Question: I have a 2D shape stored as a path element in an SVG. The shapes consist of Bezier curves and line segments.
I also have a set of equally space points along the shape that I am generating
using arc length parameterization.
How can I use either the SVG or these points to determine the medial axis of the shape?
I am using Python, but any sort of pseudocode or algorithm advice would be much appreciated.
---
The following is an example of the types of shapes I am dealing with, and the red dots are my sampled points along the curve.

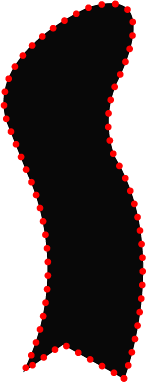
Answer: A tad late but here goes:

The pictures above shows: (I've converted the OP's image to SVG with an online tool
hence the ragged boundary that is an artifact of the red dots)
1. Superimposed Medial and Scale Axis Transform ( and ).
2. Scale Axis Transform only.
3. Medial Axis Transform only.
4. One of many (see below).
5. The single in the (there are many in the ).
To find the or (purple curves in above image) the following algorithm
can be used (based on a <URL>
by Choi, Choi, Moon and Wee - see a demo implementation <URL> that
also handles intersecting shapes and shapes with holes). Other algorithms also exist.
The algorithm is much harder to implement than finding a binary image (e.g. bitmap) skeleton
(a.k.a. grassfire or discrete transform) but has several advantages (such as being analytic).
To simplify things, the discussion below only handles the case of simple
(non-intersecting) shapes without holes.
## Some definitions
- - - - - - - - - - - - - - - - -
## Some notes
- - <URL>
## Algorithm overview
1. Find all 1-prongs; they are exactly the Medial Axis tree leaves. These are the sharp corners and the 1-prongs touching a boundary point with maximum local inward curvature. Add the contact points of the 1-prongs to the cp-graph. Note that since 1-prongs have one contact point only, the edges next-around and prev-around will just return the found contact point again.
2. For a representative set of boundary points (such as those red dots given by the OP), calculate their maximal disks. They will generally be 2-prongs. (See 'finding a 2-prong' below). Add their contact points to the cp-graph by connecting the appropriate edges. Note that in this case, since we found 2-prongs, if next-around (or prev-around) is followed twice one will be back at the same contact point.
3. Finally find the n-prongs for n >= 3. Starting from each contact point: traverse the cp-graph by starting with a contact point (say cp1) and applying cp1.next.next-around repeatedly until you are back at cp1. If either 1 or 2 iterations of the above occured move to the next contact point on the boundary (using next). If, however, 3 or more iterations were required, it can be proved that a 3-prong branch point exists and should be inserted with contact points on each boundary piece between cp1 and cp1.next. In that case, insert the 3-prong (see below on how to find these) and go back to step 1, again starting from cp1. Repeat step 1 and 2 until all 3-prongs have been found.
4. The structure of the MAT has now been found implicitly. To extract the MAT one needs to traverse the cp-graph. Choose any contact point (call it cp1) as the root (for simplicity let's assume it to be linked to a 2-prong), and apply next (call it cp2). A line can now be drawn from cp1's linked maximal disk center to that of cp2. This line is an approximation of a subset of the MA. A much better approximation is obtained via interpolation between the points since we know the boundary tangents at the contact points. Let the two line endpoints be the endpoints of a quadratic bezier curve. Since the orientation of the MA at the two maximal disk centers are known exactly (via the average of the 2 boundary tangents) we have the derivatives of the quadratic beziers at the endpoints too and we can construct a best approximation qudratic bezier curve between the points. If cp2 is linked to a 3-prong it implies that the planar tree formed by the MA bifurcates (i.e. branches ot forks) and we need to follow both MA edges (by using, for example, a stack or recursion). If, on the other hand, cp2 is linked to a 1-prong a leaf of the MA has been reached and the traversal stops for that edge. In fact, since the MA forms a planar tree the traversal algorithm is essentialy the same as that of any other tree data structure.
## Finding a 2-prong
1. I will summarize here but the paper by Choi et al. explains this part quite clearly and is easy to follow. Choose a point on the boundary that will be the first contact point of our 2-prong and call it bp1. Draw an inward normal ray form the boundary point (i.e the first 'prong' of the 2-prong to be found). Now iterate: Select a point, p1, (at a distance d1 from bp1 along this ray) with d1 large enough such that a circle (drawn tangentially at bp1 with center on the ray) will cut the boundary in at least one more point. Find the closest boundary point to p1, call it bp2. Finally, find the point on the ray equidistant from bp1 and bp2 and call it p2. Go back to step 2 with p2 the new p1. Repeat steps 2 and 3 until the distance from p1 to the two boundary points are equal to within some tolerance. The 2-prong has now been found with bp1 and bp2 its two contact points and p1 its center.
## Finding a 3-prong
Here we deviate a bit from the paper by constructing a circumcircle as opposed to
using a potential function.
1. Select the boundary point's (cp1's) linked maximal disk center as an initial guess to the 3-prong center to be found. Call it p.
2. Find the 3 closest points to p seperately to each of the 3+ boundary pieces.
3. Construct the circumcircle of those points and use its center as the new point p.
4. Repeat steps 2 and 3 until the distance to the 3 boundary pieces from p is equal to within some tolerance.
5. Mark the 3 boundary points thus found as contact points of the 3-prong. The point p is the center of the 3-prong.
Please feel free to ask if anything is unclear.